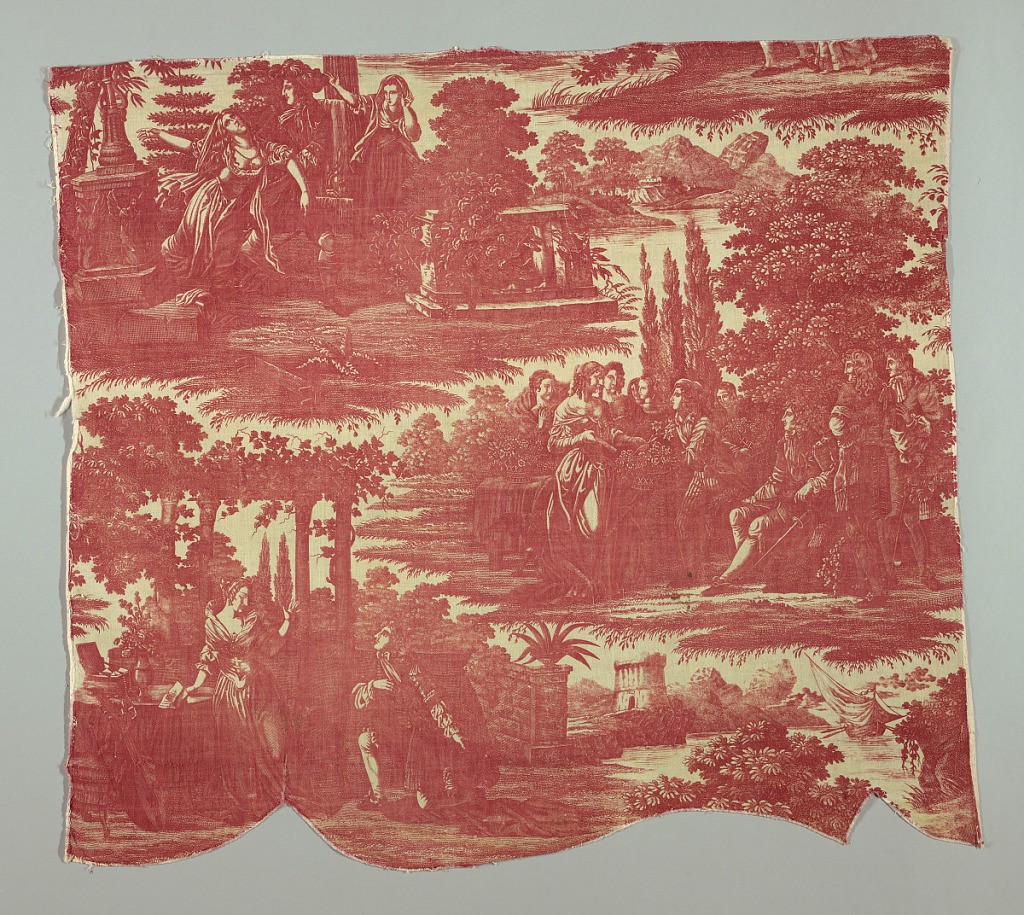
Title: Mademoiselle de Lavalliere
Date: ca. 1825
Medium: cotton Technique: printed on plain weave
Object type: Textile
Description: Four vignettes showing episodes concerning Mademoiselle de La Vallière are printed in red on white.